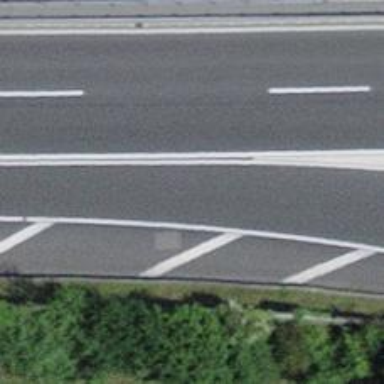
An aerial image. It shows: Motorway link.